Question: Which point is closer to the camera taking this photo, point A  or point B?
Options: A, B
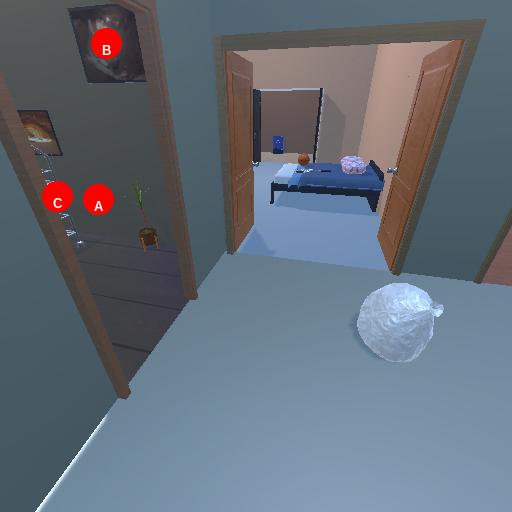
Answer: A